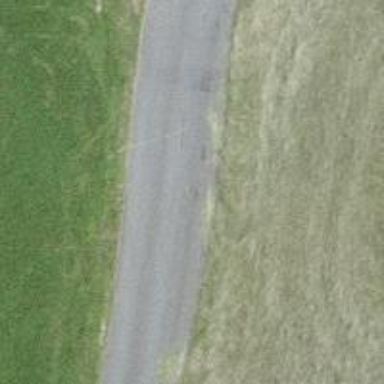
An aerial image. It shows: Asphalt track with grade1 quality.